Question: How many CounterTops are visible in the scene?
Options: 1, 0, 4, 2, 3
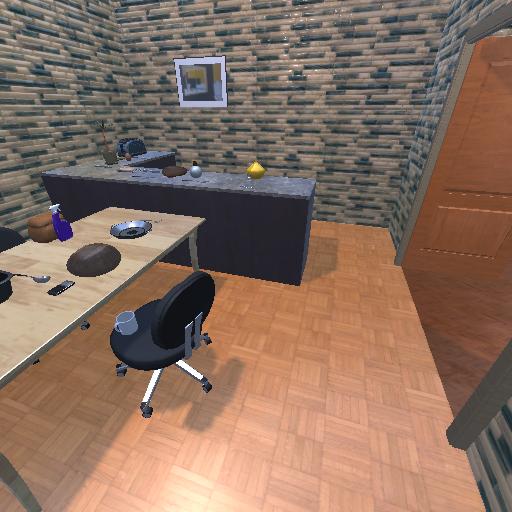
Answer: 1